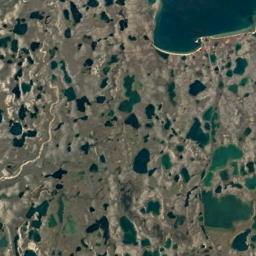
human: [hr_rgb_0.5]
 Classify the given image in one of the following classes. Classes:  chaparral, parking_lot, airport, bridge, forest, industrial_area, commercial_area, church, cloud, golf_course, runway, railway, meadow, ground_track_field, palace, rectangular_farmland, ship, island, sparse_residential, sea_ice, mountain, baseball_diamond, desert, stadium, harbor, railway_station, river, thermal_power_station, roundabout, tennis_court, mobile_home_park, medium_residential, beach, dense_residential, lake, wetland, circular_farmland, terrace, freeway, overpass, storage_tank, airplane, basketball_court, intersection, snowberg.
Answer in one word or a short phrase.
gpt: wetland